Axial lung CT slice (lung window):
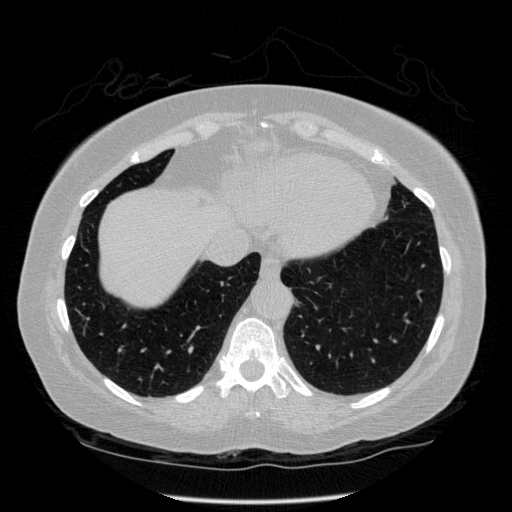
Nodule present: no